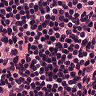
Metastatic tissue present: no